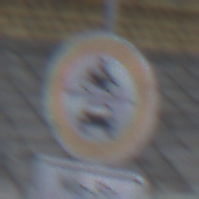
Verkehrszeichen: VerbotKraftfahrzeuge
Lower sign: ZeitangabenMitBeschraenkungAufWochentage2
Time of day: SunriseSunset
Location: Outdoor (Beach)
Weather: Overcast
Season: NotSpecified
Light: Natural